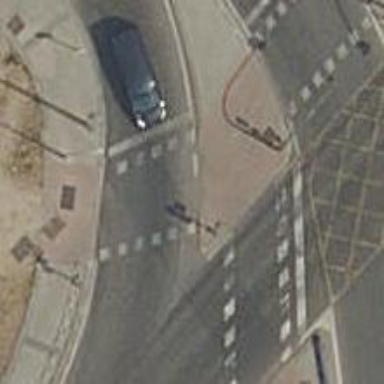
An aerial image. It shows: Pedestrian crossing with zebra markings on footway.